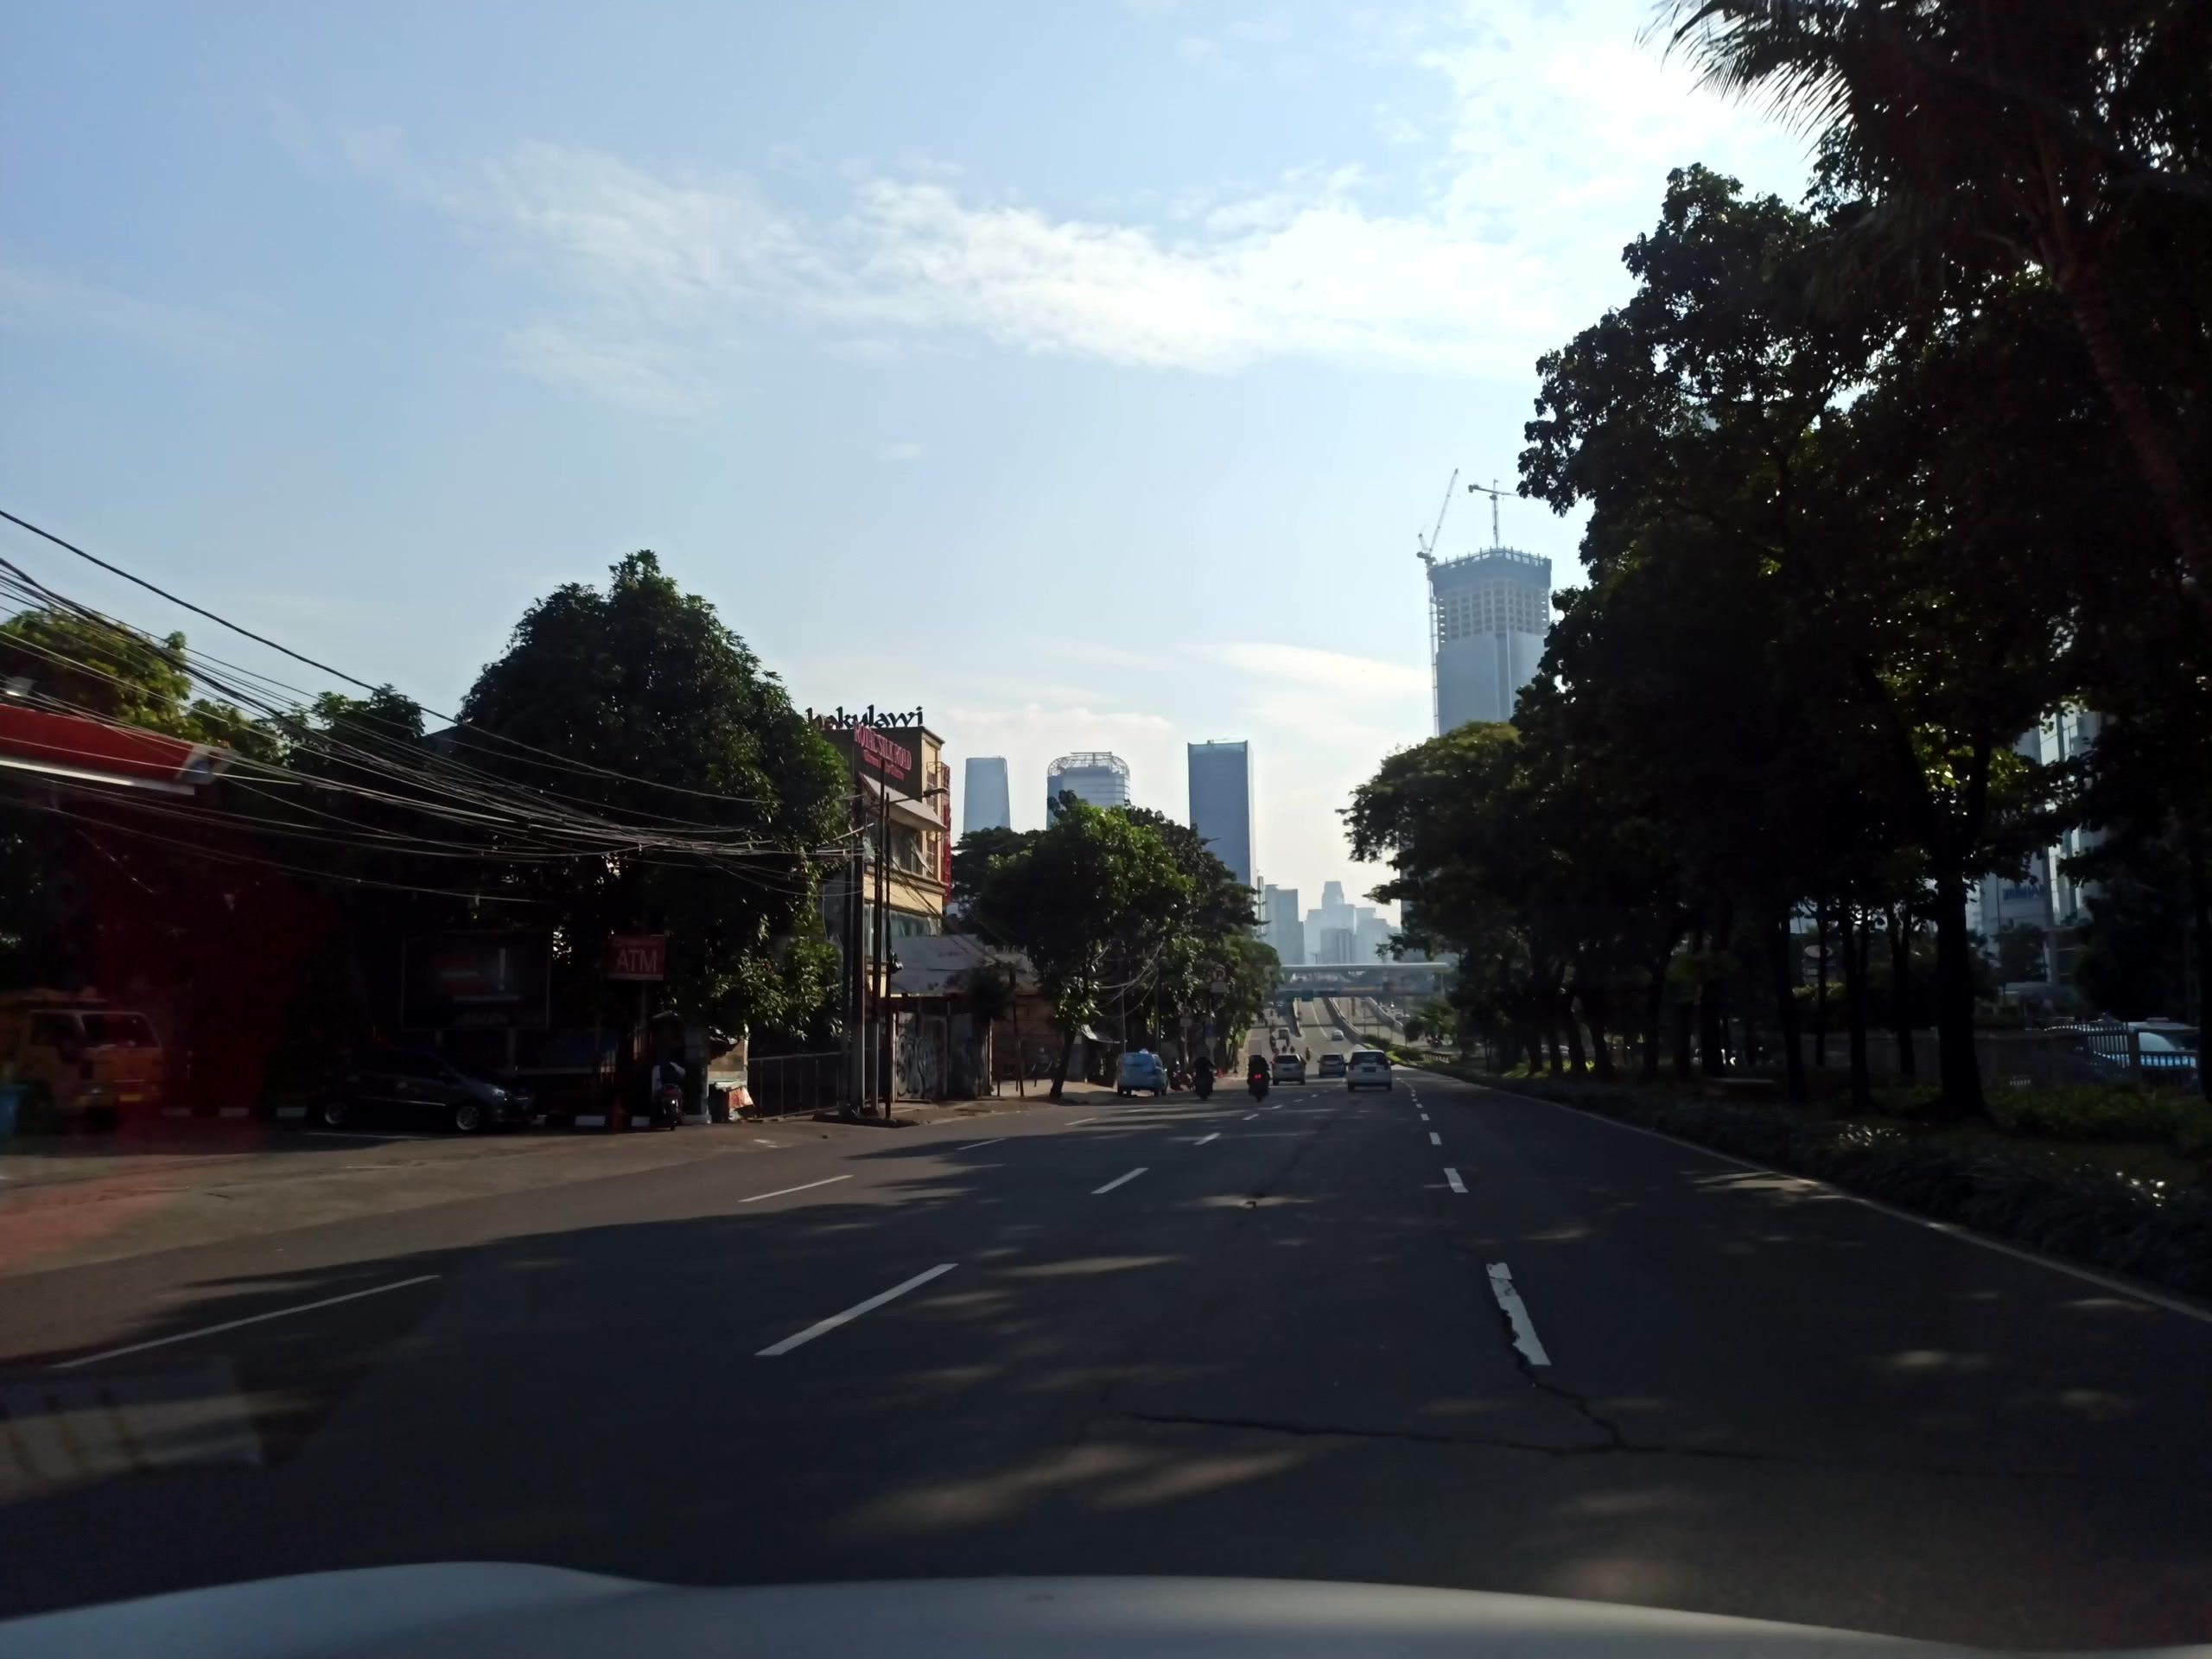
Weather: clear
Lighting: day
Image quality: good
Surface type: driving surface
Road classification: primary
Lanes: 4
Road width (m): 8
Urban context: urban centre
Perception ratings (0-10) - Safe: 6.97, Lively: 9.08, Beautiful: 6.89, Boring: 2.05, Depressing: 1.11, Wealthy: 8.65